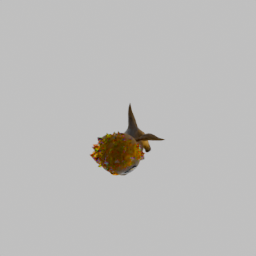
Label: animals